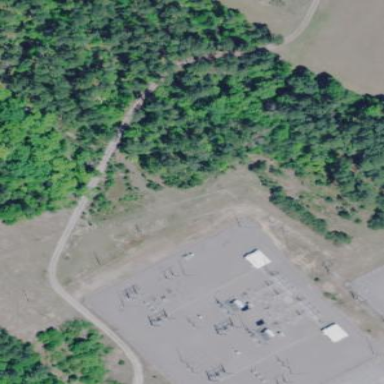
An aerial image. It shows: Industrial power substation surrounded by fence.